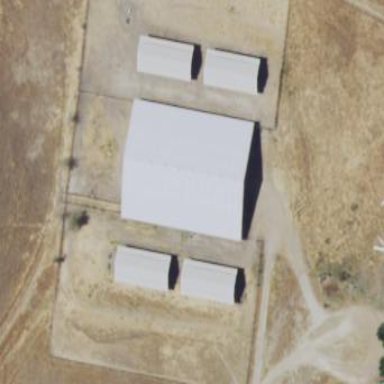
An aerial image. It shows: Stable building.